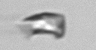
Label: detritus_transparent